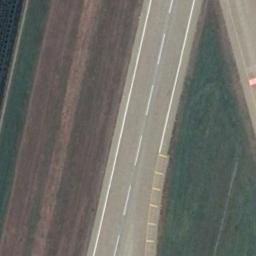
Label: runway